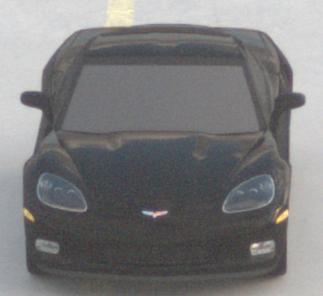
Make: Chevrolet
Model: Corvette Coupé
Detailed model: Corvette (C6) Coupé
Model produced from: 2005/02
Model produced until: 2008/03
Doors: 3
Color: black
Road condition: dry road
Daytime: sunrise or sunset
Contrast: low contrast